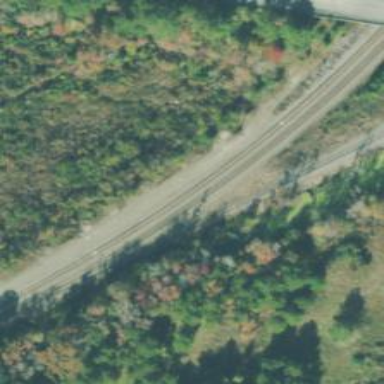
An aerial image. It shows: Railway track.